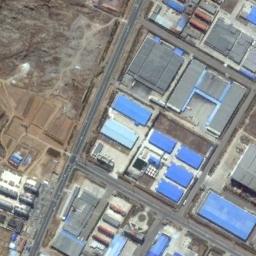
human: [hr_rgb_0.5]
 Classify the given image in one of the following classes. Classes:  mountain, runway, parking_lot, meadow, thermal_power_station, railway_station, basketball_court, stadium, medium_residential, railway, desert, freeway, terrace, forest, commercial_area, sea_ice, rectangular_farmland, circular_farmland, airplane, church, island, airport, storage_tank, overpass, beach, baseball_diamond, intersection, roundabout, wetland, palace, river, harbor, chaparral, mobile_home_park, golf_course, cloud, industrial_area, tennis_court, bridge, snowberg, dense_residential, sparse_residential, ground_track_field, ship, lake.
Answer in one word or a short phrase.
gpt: industrial_area